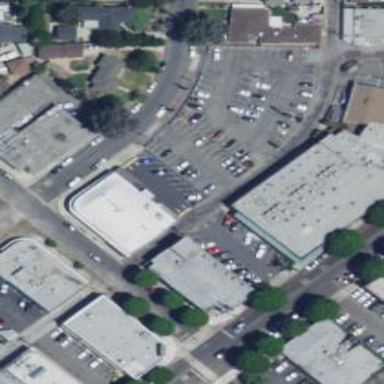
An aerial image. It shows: Retail building.